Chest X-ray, AP view. Patient: 57 years old, sex F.
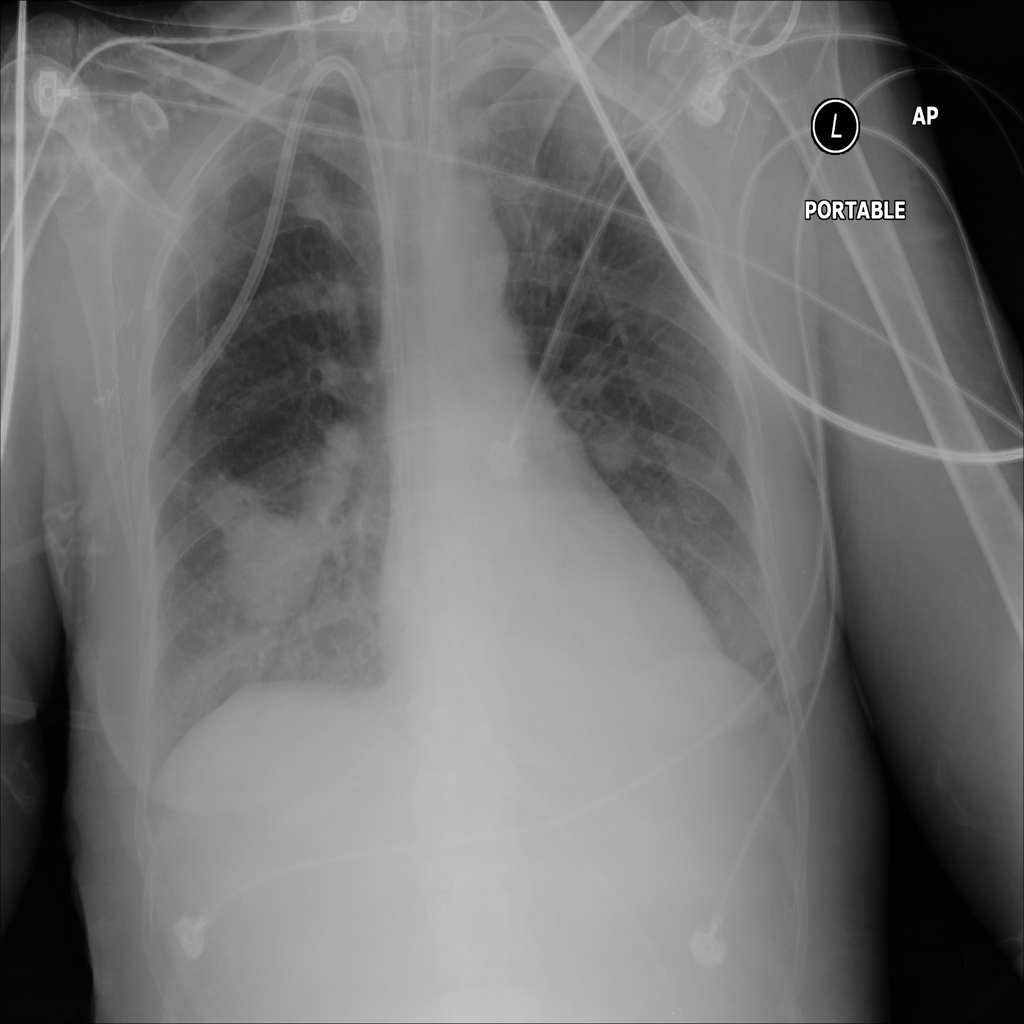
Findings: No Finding